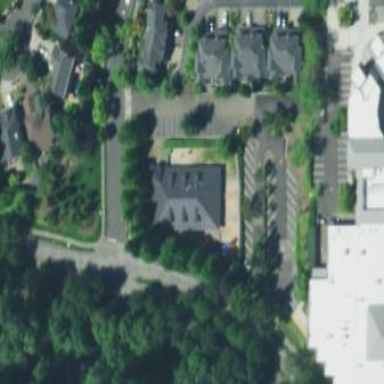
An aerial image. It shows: Kindergarten.